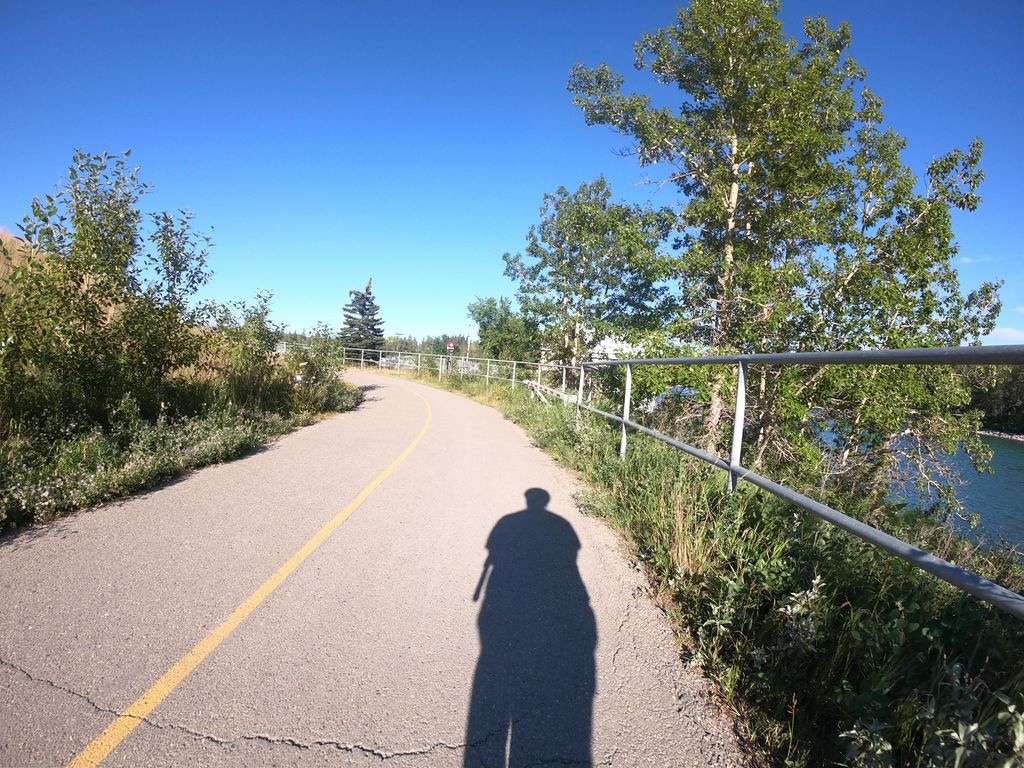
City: calgary